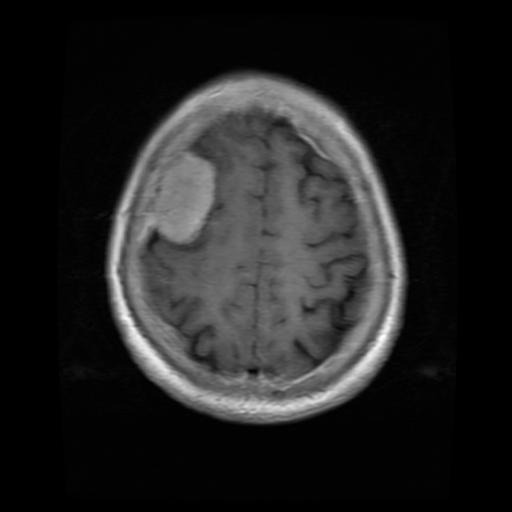
Label: meningioma